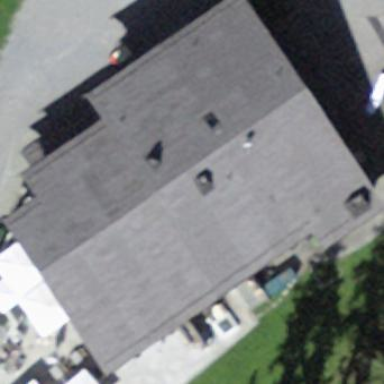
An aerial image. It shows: Restaurant located in building that serves as clubhouse for golf club.